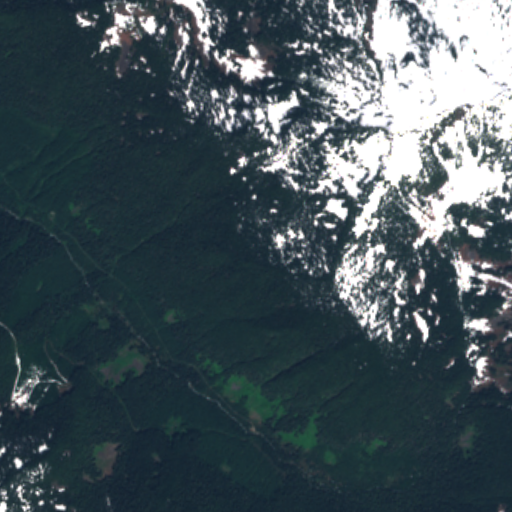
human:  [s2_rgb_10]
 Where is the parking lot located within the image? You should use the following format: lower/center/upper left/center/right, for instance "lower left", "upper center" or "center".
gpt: The parking lot is located in the lower center of the image.
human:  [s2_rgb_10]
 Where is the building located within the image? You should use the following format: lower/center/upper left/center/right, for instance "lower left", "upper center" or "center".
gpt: The building is located in the lower left of the image.
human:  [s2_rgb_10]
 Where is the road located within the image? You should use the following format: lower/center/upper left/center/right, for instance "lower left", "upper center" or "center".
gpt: There is no road in the image.